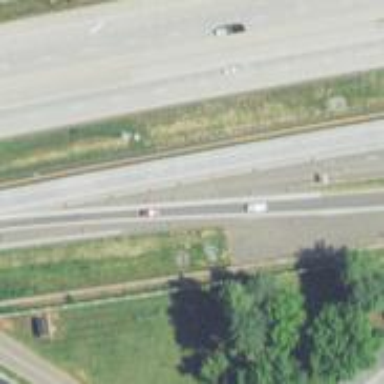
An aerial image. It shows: Diverging Diamond Interchange (DDI) junction.